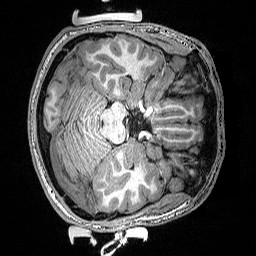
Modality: T1w
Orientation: axial
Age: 19
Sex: male
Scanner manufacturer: siemens
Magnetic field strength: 3 T
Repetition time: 2.53 s
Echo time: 0.0033 s